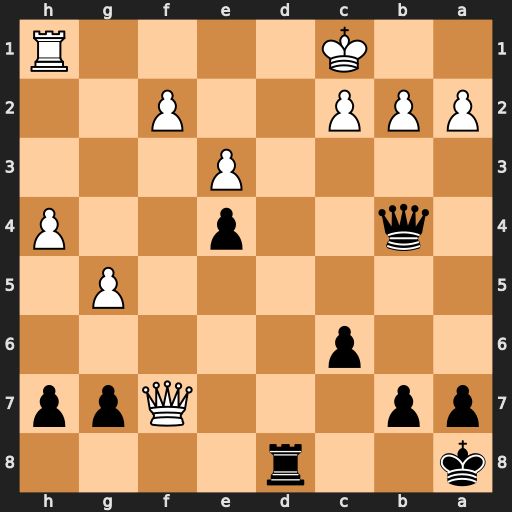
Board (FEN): k2r4/pp3Qpp/2p5/6P1/1q2p2P/4P3/PPP2P2/2K4R
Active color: b
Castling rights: -
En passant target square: -
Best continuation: Qd2+ Kb1 Qd1+ Rxd1 Rxd1#